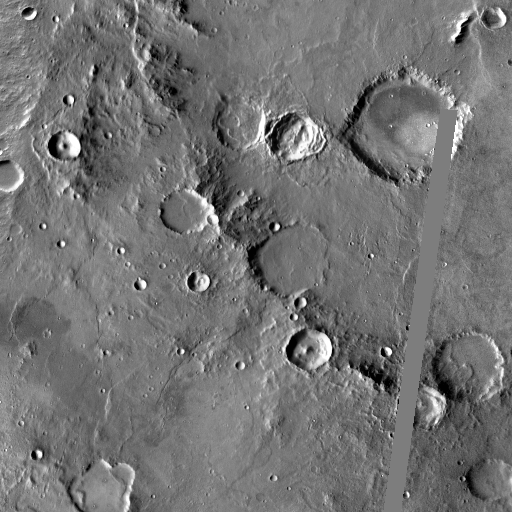
Crater classes present: Background, Other, Layered, Buried, Secondary